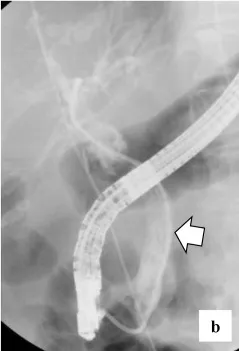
The ENBD tube was placed on POD 12.
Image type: radiology (x_ray)